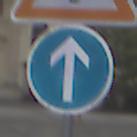
Verkehrszeichen: VorgeschriebeneFahrtrichtungGeradeaus
Zusatzzeichen oben: Lichtzeichenanlage
Umgebung: Outdoor, Urban
Tageszeit: Midday
Wetter: Overcast
Licht: Natural
Jahreszeit: NotSpecified
Kontrast: LowContrast